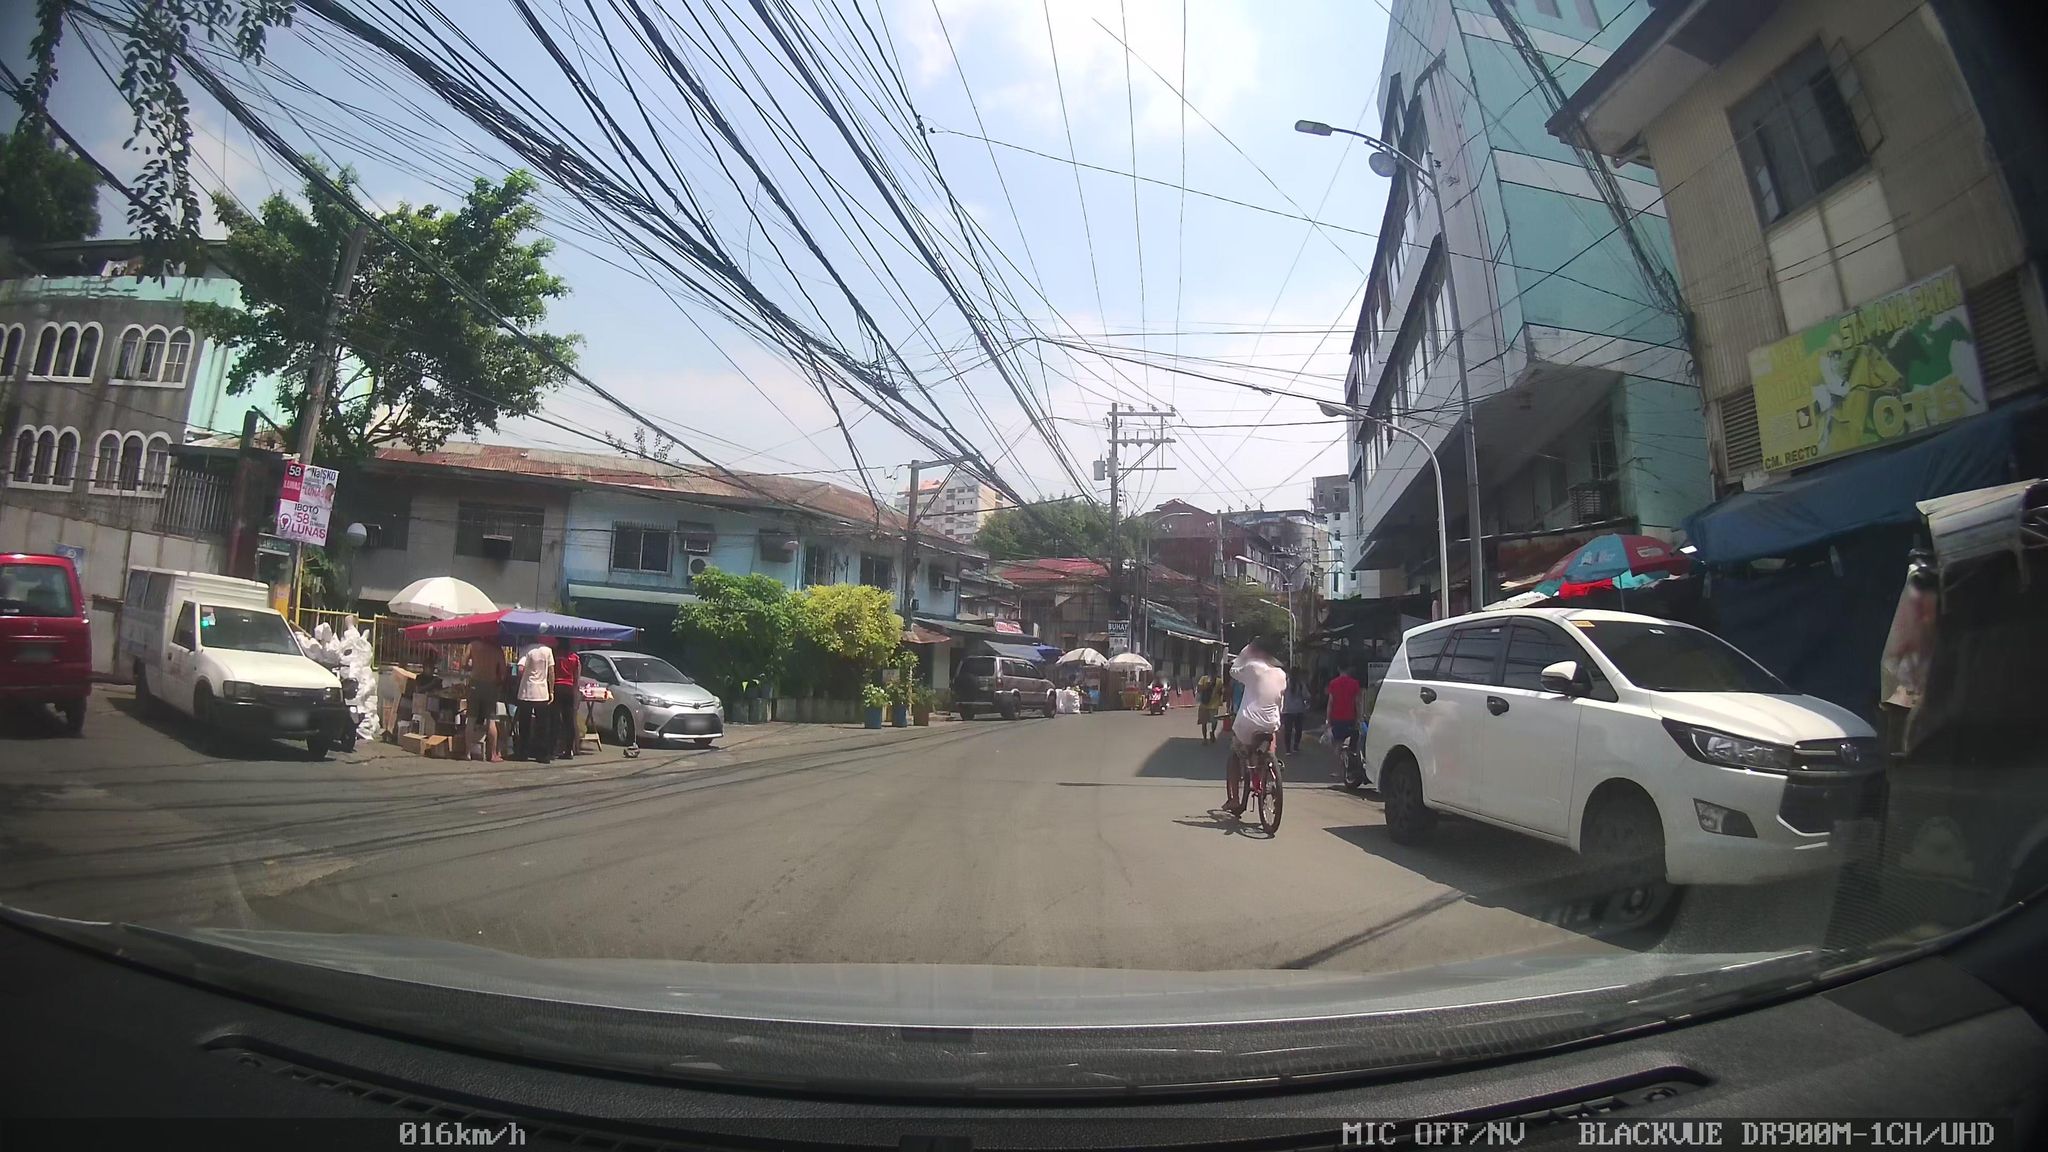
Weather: clear
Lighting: day
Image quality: good
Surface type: driving surface
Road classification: residential
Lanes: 2
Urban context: urban centre
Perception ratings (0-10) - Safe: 4.16, Lively: 6.84, Beautiful: 1.46, Boring: 4.42, Depressing: 3.45, Wealthy: 2.17